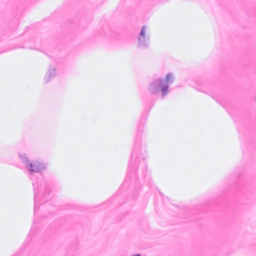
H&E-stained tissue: Breast